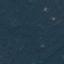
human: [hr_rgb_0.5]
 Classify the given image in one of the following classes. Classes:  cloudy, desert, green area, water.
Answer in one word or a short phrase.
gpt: green area